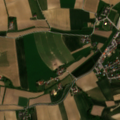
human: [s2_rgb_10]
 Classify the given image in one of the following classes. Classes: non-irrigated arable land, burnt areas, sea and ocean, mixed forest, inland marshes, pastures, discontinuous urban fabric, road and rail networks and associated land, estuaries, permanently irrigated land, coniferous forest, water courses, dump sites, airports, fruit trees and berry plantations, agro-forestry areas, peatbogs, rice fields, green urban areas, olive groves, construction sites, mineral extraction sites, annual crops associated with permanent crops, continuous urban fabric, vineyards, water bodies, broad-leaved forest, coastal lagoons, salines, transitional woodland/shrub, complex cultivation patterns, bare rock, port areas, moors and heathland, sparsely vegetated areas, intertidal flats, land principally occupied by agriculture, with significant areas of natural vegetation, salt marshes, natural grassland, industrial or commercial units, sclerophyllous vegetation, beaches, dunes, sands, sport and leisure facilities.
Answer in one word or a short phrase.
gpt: discontinuous urban fabric, non-irrigated arable land, pastures, complex cultivation patterns